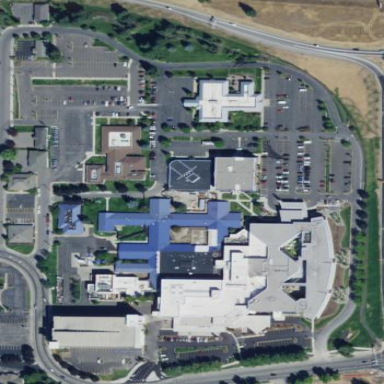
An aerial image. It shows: Hospital providing healthcare services.